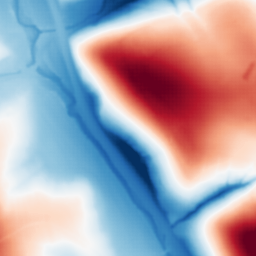
Category: multiscale
Decomposition family: dog_multiscale
Decomposition parameters: sigma_ratio: 2
n_scales: 6
base_sigma: 1
Upsampling method: sinc_hamming
Upsampling parameters: scale: 2
kernel_size: 4
Upsampling scale: 2